Question: Please have a look at the following code
'''
public void createHash() throws IOException
{
System.out.println("Hash Creation Started");
StringBuffer hashIndex = new StringBuffer("");
AmazonS3 s3 = new AmazonS3Client(new ClasspathPropertiesFileCredentialsProvider());
Region usWest2 = Region.getRegion(Regions.US_EAST_1);
s3.setRegion(usWest2);
strBuffer = new StringBuffer("");
try
{
//List all the Buckets
List<Bucket>buckets = s3.listBuckets();
for(int i=0;i<buckets.size();i++)
{
System.out.println("- "+(buckets.get(i)).getName());
}
//Downloading the Object
System.out.println("Downloading Object");
S3Object s3Object = s3.getObject(new GetObjectRequest("JsonBucket", "Articles_4.json"));
System.out.println("Content-Type: " + s3Object.getObjectMetadata().getContentType());
//Read the JSON File
BufferedReader reader = new BufferedReader(new InputStreamReader(s3Object.getObjectContent()));
while (true) {
String line = reader.readLine();
if (line == null) break;
// System.out.println(" " + line);
strBuffer.append(line);
}
JSONTokener jTokener = new JSONTokener(strBuffer.toString());
jsonArray = new JSONArray(jTokener);
System.out.println("Json array length: "+jsonArray.length());
for(int i=0;i<jsonArray.length();i++)
{
JSONObject jsonObject1 = jsonArray.getJSONObject(i);
//Add Title and Body Together to the list
String titleAndBodyContainer = jsonObject1.getString("title")+" "+jsonObject1.getString("body");
//Remove full stops and commas
titleAndBodyContainer = titleAndBodyContainer.replaceAll("\.(?=\s|$)", " ");
titleAndBodyContainer = titleAndBodyContainer.replaceAll(",", " ");
titleAndBodyContainer = titleAndBodyContainer.toLowerCase();
//Create a word list without duplicated words
StringBuilder result = new StringBuilder();
HashSet<String> set = new HashSet<String>();
for(String s : titleAndBodyContainer.split(" ")) {
if (!set.contains(s)) {
result.append(s);
result.append(" ");
set.add(s);
}
}
//System.out.println(result.toString());
//Re-Arranging everything into Alphabetic Order
String testString = "acarus acarpous accession absently missy duckweed settling";
String testHash = "058 057 05@ 03o dwr 6ug i^&";
String[]finalWordHolder = (result.toString()).split(" ");
Arrays.sort(finalWordHolder);
//Navigate through text and create the Hash
for(int arrayCount=0;arrayCount<finalWordHolder.length;arrayCount++)
{
Iterator iter = completedWordMap.entrySet().iterator();
while(iter.hasNext())
{
Map.Entry mEntry = (Map.Entry)iter.next();
String key = (String)mEntry.getKey();
String value = (String)mEntry.getValue();
if(finalWordHolder[arrayCount].equals(value))
{
hashIndex.append(key); //Adding Hash Keys
//hashIndex.append(" ");
}
}
}
//System.out.println(hashIndex.toString().trim());
jsonObject1.put("hash_index", hashIndex.toString().trim()); //Add the Hash to the JSON Object
jsonObject1.put("primary_key", i); //Create the primary key
jsonObjectHolder.add(jsonObject1); //Add the JSON Object to the JSON collection
System.out.println("JSON Number: "+i);
}
System.out.println("Hash Creation Completed");
}
catch(Exception e)
{
e.printStackTrace();
}
}
'''
I am not capable of running this code either in my local machine or in Amazon EC2, I get the following error

I am worried because this "test" is running on 6mb JSON file, while the original file will be terabytes. I am using Linux instance in EC2, but I am not a Linux guy. How can I get rid of this?
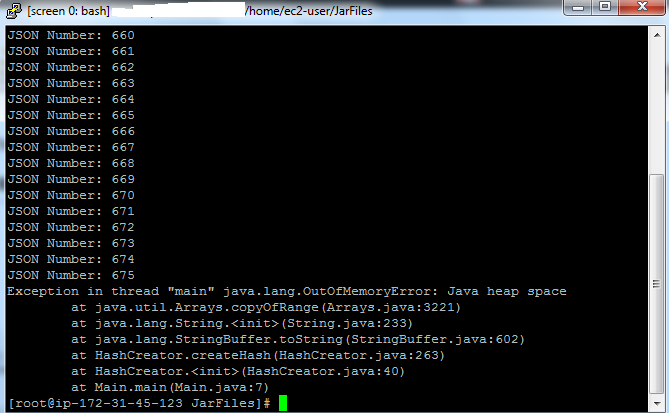
Answer: You are declaring hashIndex outside of the loop
'''
StringBuffer hashIndex = new StringBuffer("");
...
for(int i=0;i<jsonArray.length();i++) {
hashIndex.append(...);
'''
This means that the StringBuffer keeps getting bigger and bigger as you iterate the buckets until it finally explodes!
I think you meant to declare 'hashIndex' inside the loop.